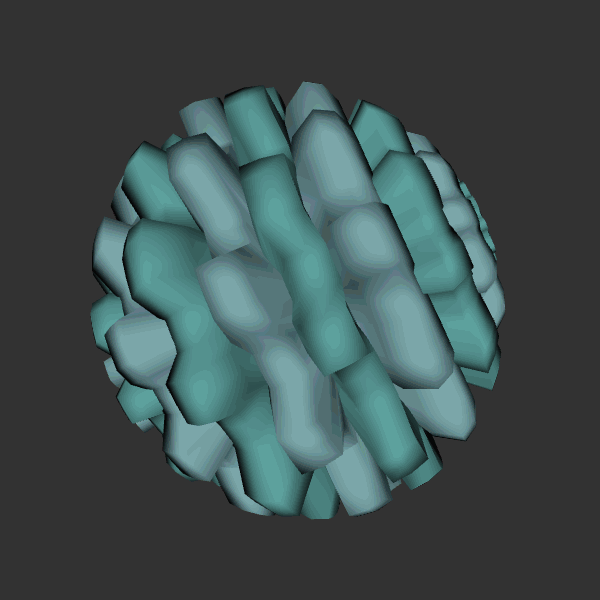
Background: dark